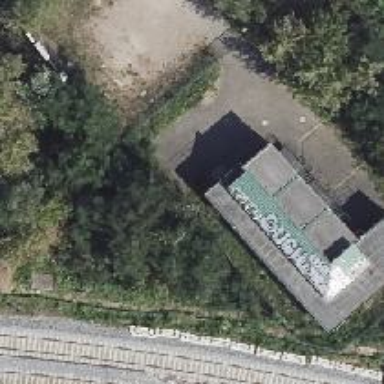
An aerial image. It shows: Traction substation.